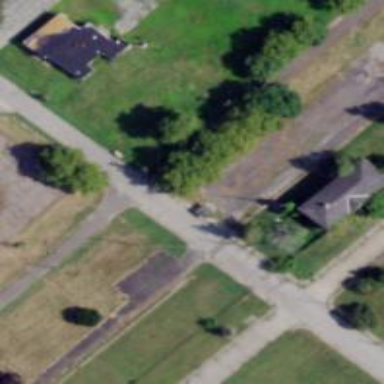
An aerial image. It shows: Residential road.